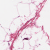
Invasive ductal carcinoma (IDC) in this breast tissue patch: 0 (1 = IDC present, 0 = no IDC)